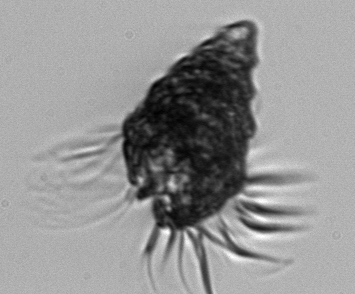
Label: Laboea_strobila